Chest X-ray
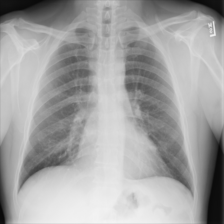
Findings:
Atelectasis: negative
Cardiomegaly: negative
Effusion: negative
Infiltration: negative
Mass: negative
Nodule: negative
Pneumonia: negative
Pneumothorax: negative
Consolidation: negative
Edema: negative
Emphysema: negative
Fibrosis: negative
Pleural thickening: negative
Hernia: negative